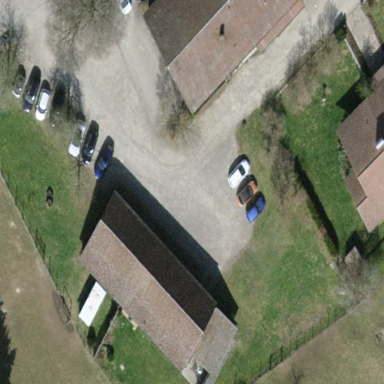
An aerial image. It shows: Shed.